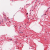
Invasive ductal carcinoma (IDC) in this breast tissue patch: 0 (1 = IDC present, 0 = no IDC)